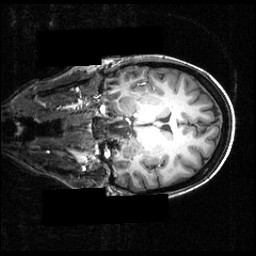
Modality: T1w
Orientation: coronal
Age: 26
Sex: female
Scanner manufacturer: siemens
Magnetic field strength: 3.951 T
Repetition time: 1.5 s
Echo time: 0.00335 s